Question: I am having a problem when trying to put two blocks that have physics bodies on top of one another.
<URL>
As you can see in the video I am able to place my block on top of the stacked blocks even though they are placed right on top of one another.
Both the player block and the other blocks inherit from a base 'Block' class which looks like this
'''
#import "Block.h"
@implementation Block
+ (void)loadSharedAssets {
}
- (id)initWithColor:(UIColor *)color size:(CGSize)size {
self = [super initWithColor:color size:size];
if (self) {
self.texture = [SKTexture textureWithImageNamed:@"tile"];
self.physicsBody = [SKPhysicsBody bodyWithRectangleOfSize: self.size];
self.physicsBody.usesPreciseCollisionDetection = YES;
self.physicsBody.dynamic = NO;
}
return self;
}
@end
'''
I've added a picture to make the problem a little more clear. Essentially the problem is that even though the blue blocks are right above one another, I am still able to jump up (w/ the red block) and sit on the edge of the bottom blue block (which shouldn't be possible). It seems something is off w/ the physics bodies or something.

You can see that the red block is higher than the adjacent blue block for some reason and "sits" on the edge of the bottom blue block. when I jump up against it.
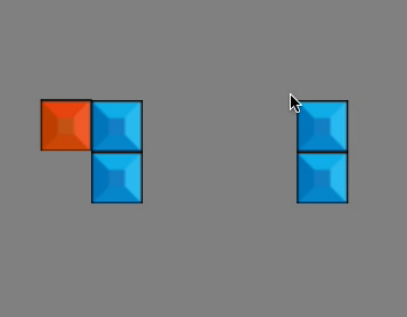
Answer: Scrolling to section of the <URL>
> In many cases a game environment is constructed by connect several edge shapes end-to-end. This can give rise to an unexpected artifact when a polygon slides along the chain of edges. In the figure below we see a box colliding with an internal vertex. These ghost collisions are caused when the polygon collides with an internal vertex generating an internal collision normal.
The two edges here (edge1 and edge2) are the left hand side edges of the two blue boxes in your game (so picture it rotated 90 digs counter-clockwise)

Box2D introduced to get around this issue (which you can find referenced in section .
The idea is to replace groups of square physics bodies with a chain of these vertices whenever generating more than one box at the same time.
I believe you can access these within SpriteKit by using <URL> and passing in a Core Graphics path consisting of the corner points of the boxes you want to combine to form the collision chain